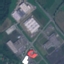
Land use / land cover: Industrial